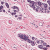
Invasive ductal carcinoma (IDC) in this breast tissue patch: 0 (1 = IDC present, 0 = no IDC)